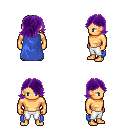
a pixel art fantasy rpg character, male body template, human, tanned skin, blue cape, white pants, purple swoop hairstyle, four views (front, back, left, right), 2x2 character sprite sheet, small pixel art, hard edges, no anti-aliasing